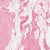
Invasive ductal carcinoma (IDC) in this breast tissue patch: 0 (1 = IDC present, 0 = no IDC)